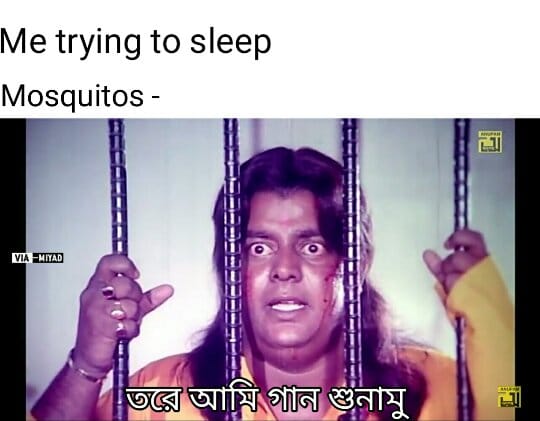
Caption: Me trying to sleep   Mosquitos -   তরে আমি গান শুনামু
Label: non-hate